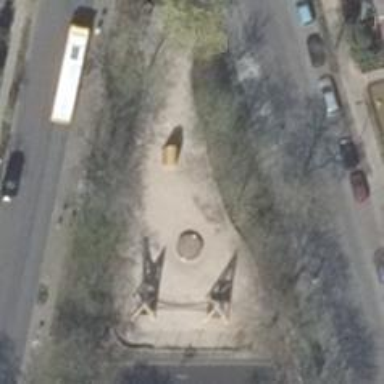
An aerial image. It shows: Playground featuring climbing wall.